Question: I have a date field in my table, and I'm writing a query in Access 2013 to select all items where the date is between 7-days-ago and 30-days-in-the-future.
Currently, I've added the following as "criteria" under the date field:
'''
>=Today()-7 And <=Today()+30
'''
But I get the following error when I try to save the query:

I've tried using DateDiff (as I have in other scenarios) but it tells me that I'm not allowed to use that type of expression as criteria.
This is an Access 2013 custom web app for SharePoint 2013, and all the available functions and syntaxes appear to be different from those available in a desktop database file.
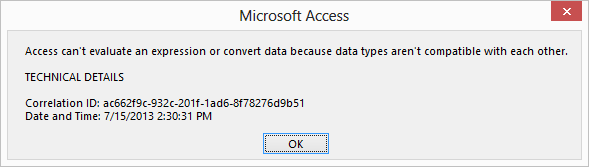
Answer: You might be confusing with the Excel function named TODAY(). In Access it is called 'Date()'.
You can also use 'Between..And'.
'''
Between Date()-7 And Date()+30
'''
In response to advice about using SharePoint:
I don't use SharePoint, but might guess that you need to specify the field explicitly:
'''
fieldName >= Today()-7 And fieldName <= Today()+30
'''
you might use brackets to make the statement clearer:
'''
(fieldName >= Today()-7) And (fieldName <= Today()+30)
'''